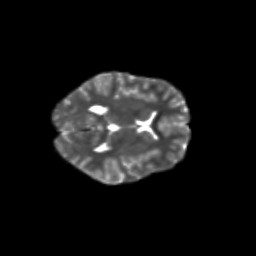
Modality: T2w
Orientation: axial
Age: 9
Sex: female
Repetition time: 9.512 s
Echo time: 0.089 s